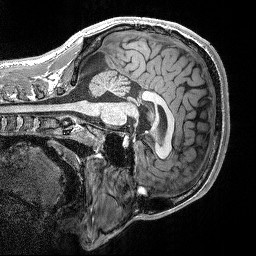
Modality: T1w
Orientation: sagittal
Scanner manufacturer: siemens
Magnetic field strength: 3 T
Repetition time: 2.3 s
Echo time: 0.00298 s